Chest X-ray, AP view. Patient: 73 years old, sex M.
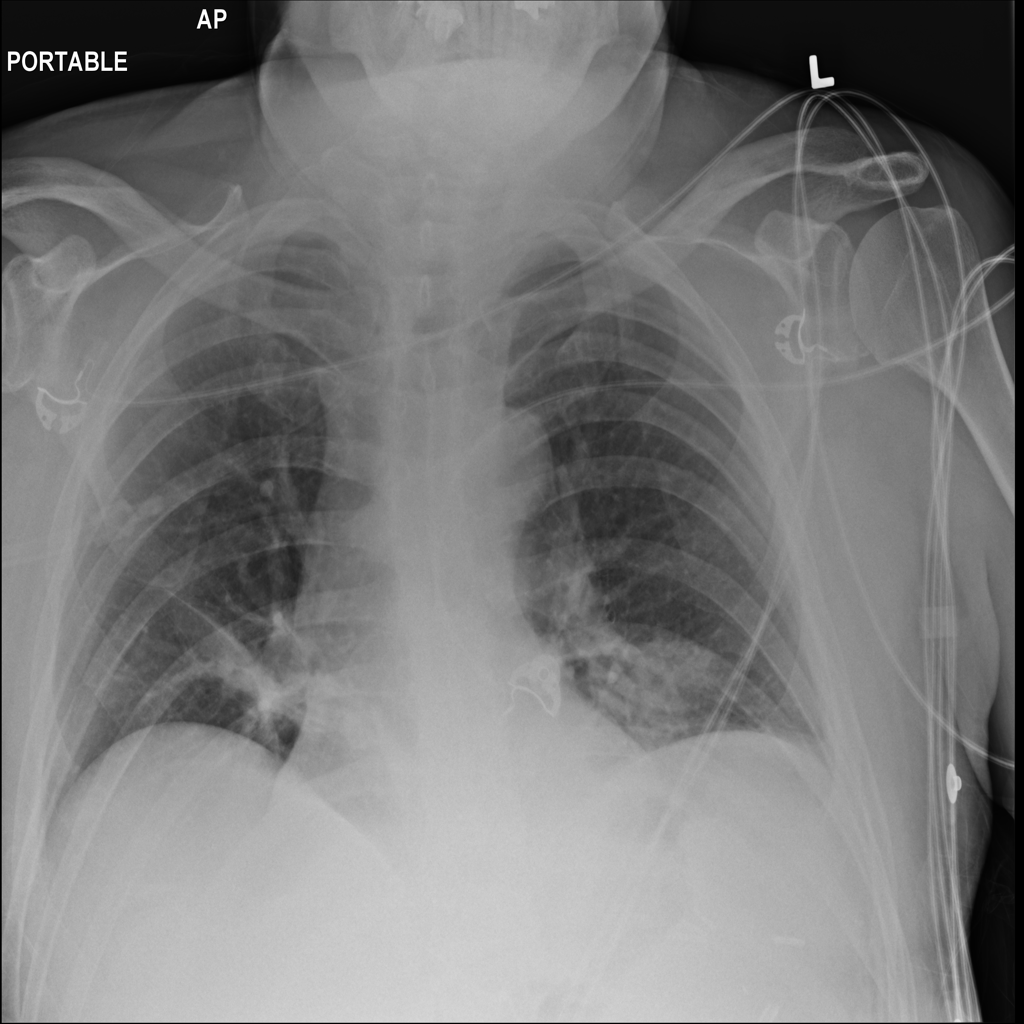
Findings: No Finding